Field crop: tomato
Growth stage: 1
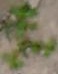
Species: portulaca